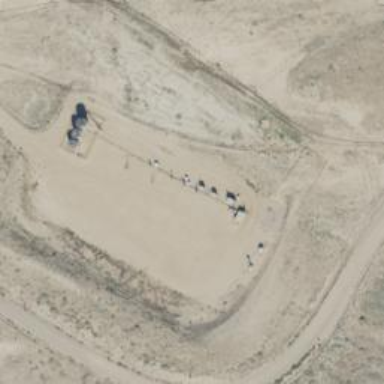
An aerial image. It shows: Petroleum well that is man-made.